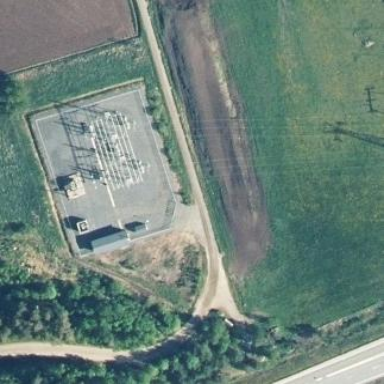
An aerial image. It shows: There is distribution substation enclosed by fence.